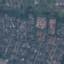
Land use / land cover class: Residential